Interaction volume radius: 10 \u00c5
Interaction volume height: 20 \u00c5
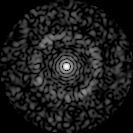
Disorder parameter: 0.8146